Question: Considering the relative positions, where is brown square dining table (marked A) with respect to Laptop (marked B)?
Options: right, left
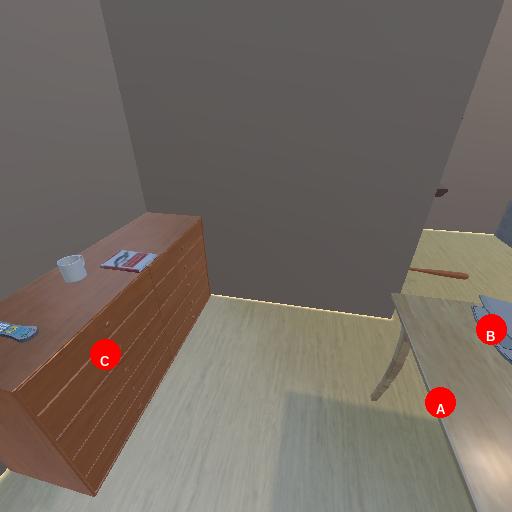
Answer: right